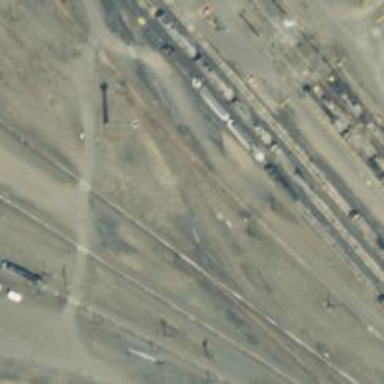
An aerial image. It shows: Railway yard in service.